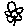
Label: flower